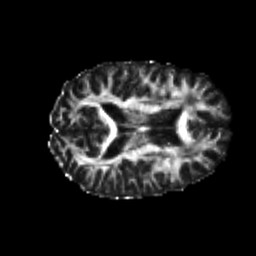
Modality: FA
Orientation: axial
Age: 23
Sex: female
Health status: healthy
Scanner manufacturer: philips
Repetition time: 7.388 s
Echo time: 0.08599 s